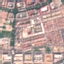
Land use / land cover: Residential